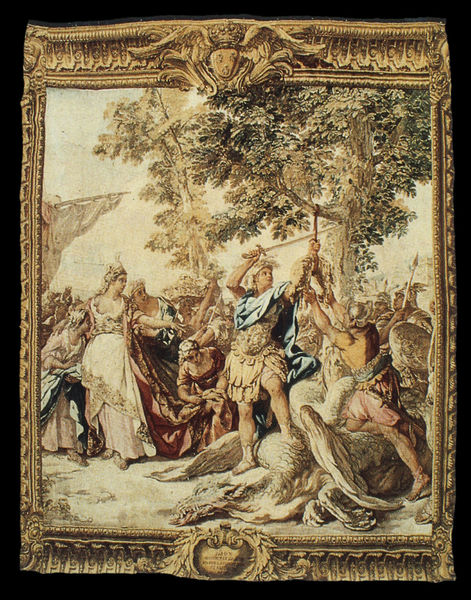
Titel: Das goldene Vlies (aus der Serie “Jacob und Medea”)
Institution: Baden Württemberg, Staatliche Schlösser und Gärten
Schlagwörter: baum, blau, kampf, mann, weiß, frauen, gelb, grün, menschen, frau, männer, teppich, rahmen, tot, bild, gold, tücher, wald, segel, bilderrahmen, schlacht, lanze, gobelin, wandteppich, lamm, seil, schwert, säbel, kranz, ritter, rüstung, römer, schneiden, krieger, töten, teppisch, aufhängen, gefangener, drachen, drache, drachentöter, goldenes vlies, vlies, befreiung, befreien, durchschneiden, bilerrahmen, baumritter, anschneiden